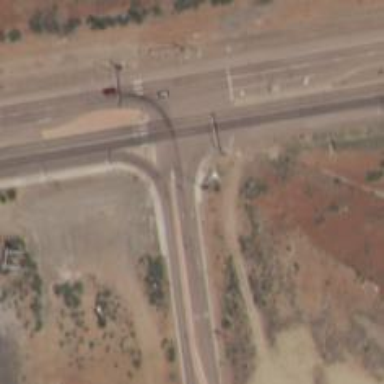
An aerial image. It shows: Tertiary road.